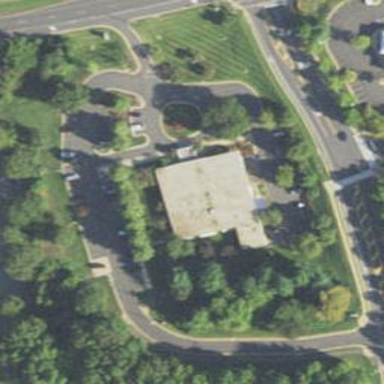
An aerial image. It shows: Healthcare facility identified as hospital.